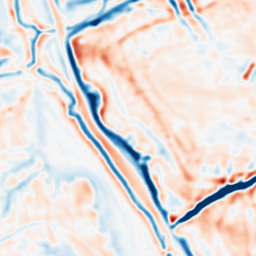
Category: multiscale
Decomposition family: dog
Decomposition parameters: sigma_low: 2
sigma_high: 5
Upsampling method: linear_exact
Upsampling parameters: scale: 4
Upsampling scale: 4